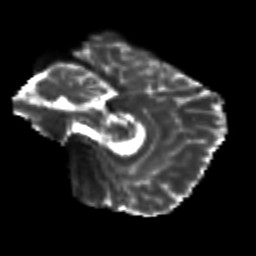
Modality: T2w
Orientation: sagittal
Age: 25
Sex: male
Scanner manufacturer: siemens
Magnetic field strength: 3 T
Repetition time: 3.5 s
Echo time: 0.125 s